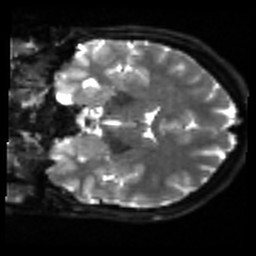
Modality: sbref
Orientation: coronal
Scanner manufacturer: siemens
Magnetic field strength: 3 T
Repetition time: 4 s
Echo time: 0.0594 s